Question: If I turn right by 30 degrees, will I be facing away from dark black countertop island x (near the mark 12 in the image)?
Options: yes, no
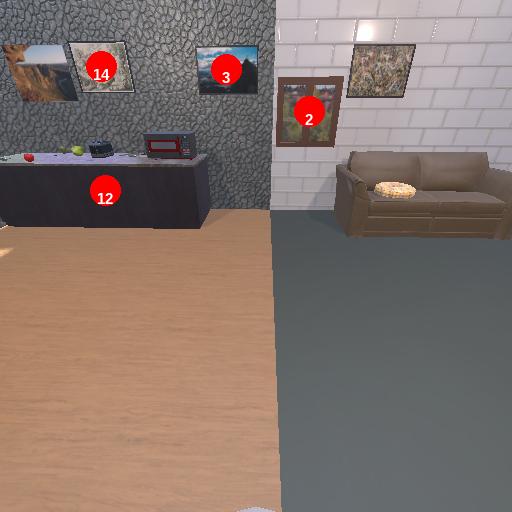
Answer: yes